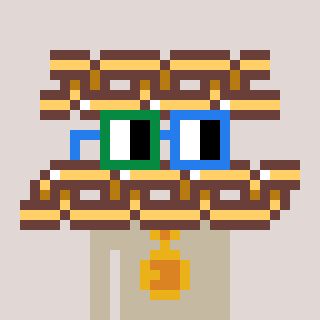
a pixel art character with square green and blue glasses, a chain-shaped head and a bege-colored body on a warm background